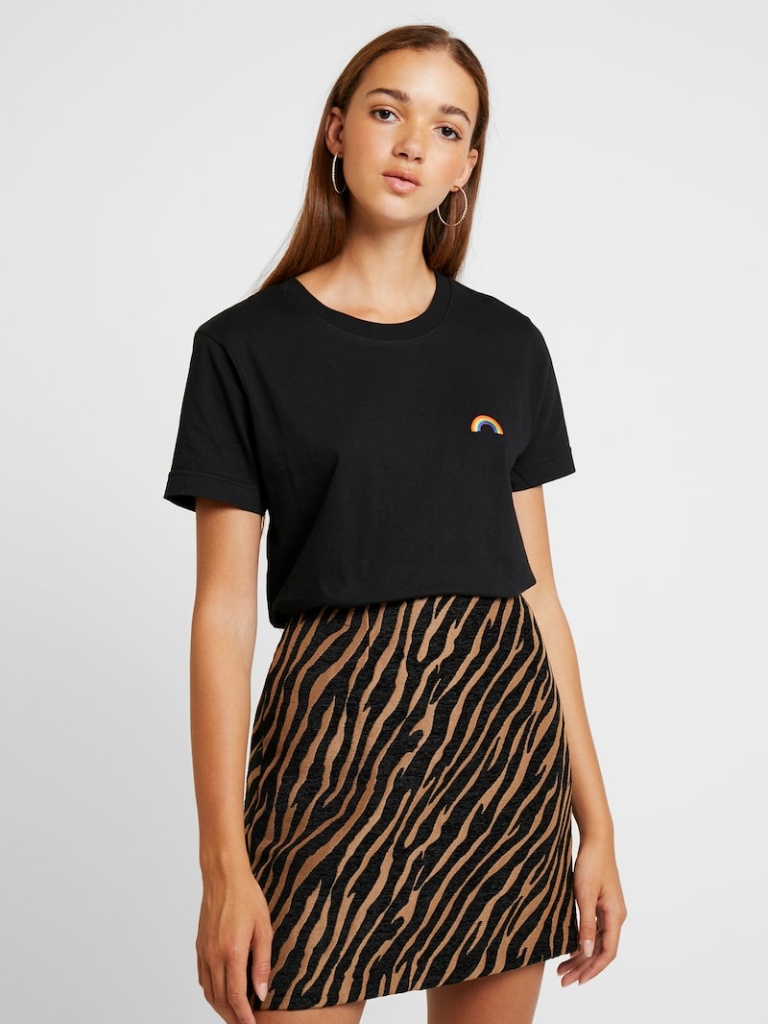
cotton relaxed short sleeve hip length Untucked crew t-shirt